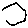
Label: hexagon